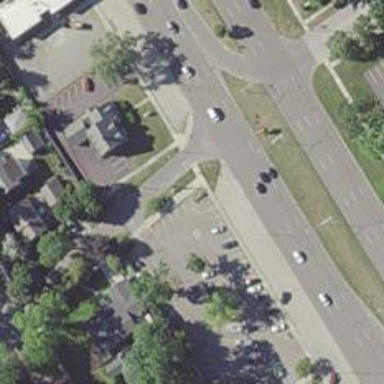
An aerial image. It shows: Unmarked road crossing.